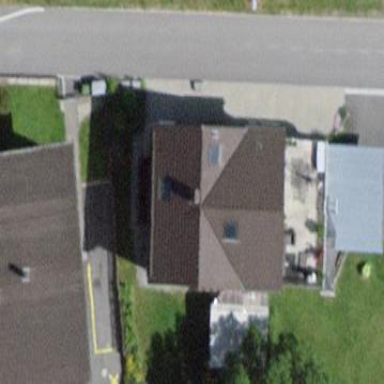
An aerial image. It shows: Detached building.